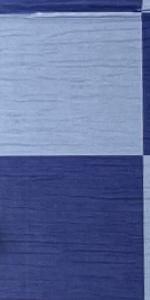
Label: Empty